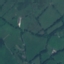
Label: Pasture